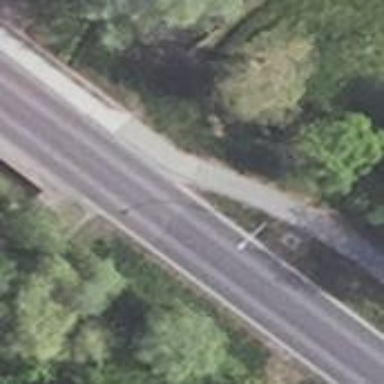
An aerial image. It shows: Primary highway bridge with asphalt surface.